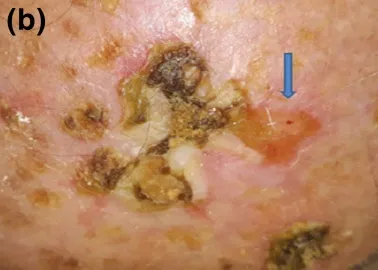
Treatment of the chronic multi-bacterial infection of the scalp over 60 days with a combination of 1 % NCT, 1 % NBrT and 0.1 % BAT. (b) Assuming an infectious origin, some lesions were detached successfully (indicated by an arrow) by using a gauze soaked with a 1 % NCT solution. Tissue and swabs were collected and sent for microbial culture.
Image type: medical_photograph (skin_photograph)